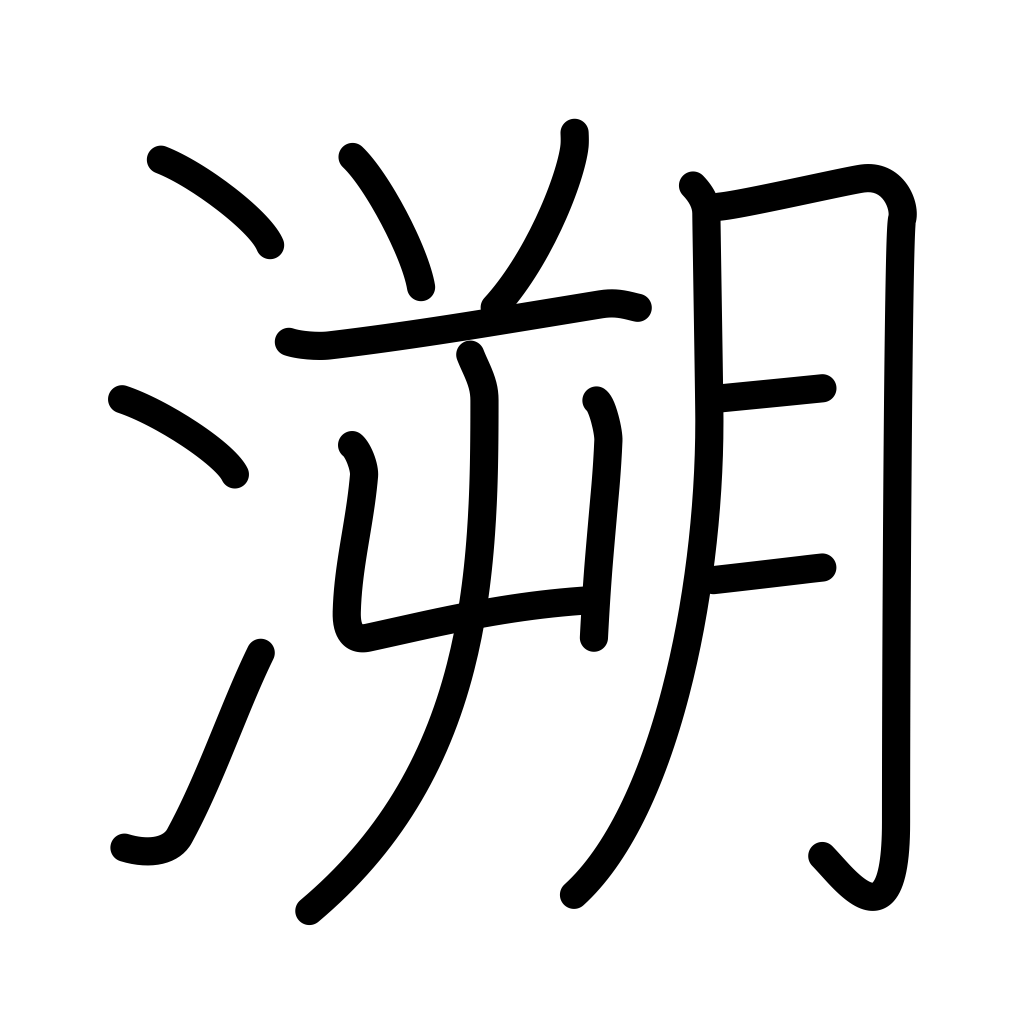
Meaning: go upstream, retrace the past